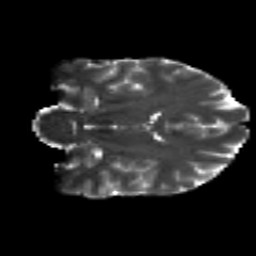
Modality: T2w
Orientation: coronal
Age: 34
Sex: female
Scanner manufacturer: siemens
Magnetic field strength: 3 T
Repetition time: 8.8 s
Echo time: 0.085 s